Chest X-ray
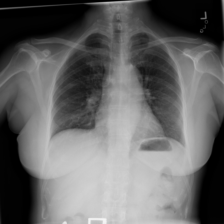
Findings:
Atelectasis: negative
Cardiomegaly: negative
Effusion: negative
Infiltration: negative
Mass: negative
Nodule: negative
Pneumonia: negative
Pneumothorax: negative
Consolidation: negative
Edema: negative
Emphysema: negative
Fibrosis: negative
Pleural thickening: negative
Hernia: negative